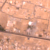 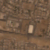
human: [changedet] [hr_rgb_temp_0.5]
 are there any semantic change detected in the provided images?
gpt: Many houses were added.